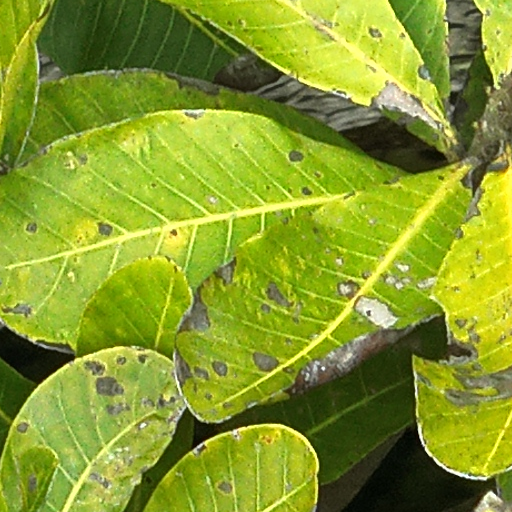
Species: Anacardium excelsum
GBIF accepted scientific name: Anacardium excelsum
Crown area (m\u00b2): 189.025